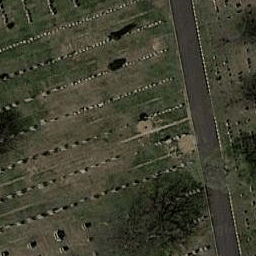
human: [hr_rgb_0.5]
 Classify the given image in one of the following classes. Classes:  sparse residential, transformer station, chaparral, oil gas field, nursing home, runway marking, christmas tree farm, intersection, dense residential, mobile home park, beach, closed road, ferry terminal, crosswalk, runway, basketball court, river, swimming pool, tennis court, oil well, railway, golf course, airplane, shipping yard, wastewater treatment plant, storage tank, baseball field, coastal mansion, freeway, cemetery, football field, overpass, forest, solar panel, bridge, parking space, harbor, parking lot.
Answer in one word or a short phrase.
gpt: cemetery